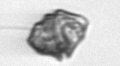
Label: Kryptoperidinium_triquetrum